Interaction volume radius: 5 \u00c5
Interaction volume height: 15 \u00c5
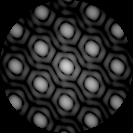
Disorder parameter: 0.003605